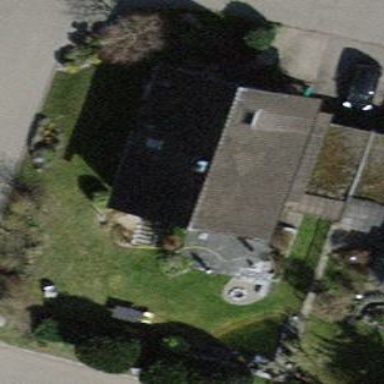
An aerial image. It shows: Simple house.